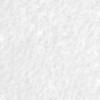
Label: no_change